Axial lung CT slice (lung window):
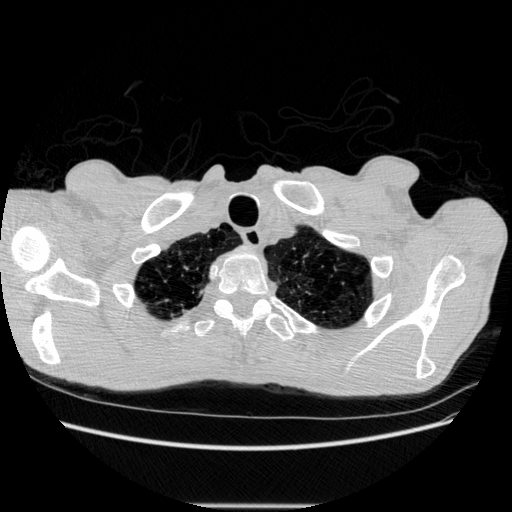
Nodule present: no